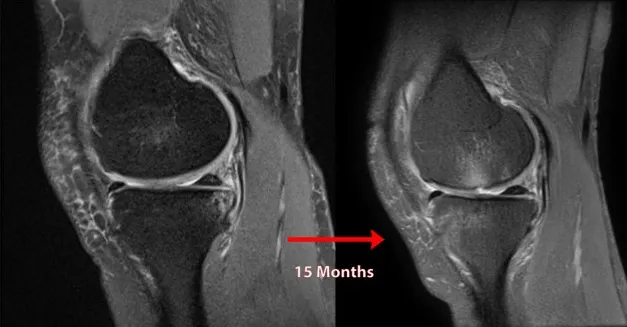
Sagittal. MR images of the knee of natural history patient #5 showing progression of osteoarthritis over 5 months following neglected medial meniscal root tear (right knee).
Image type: radiology (mri)